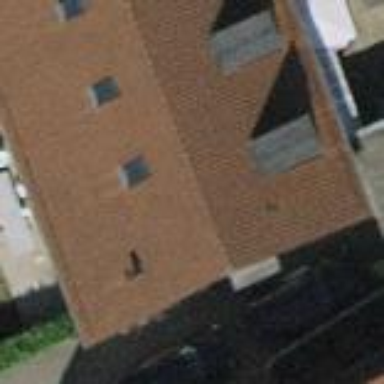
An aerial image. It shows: Building with tiled roof.